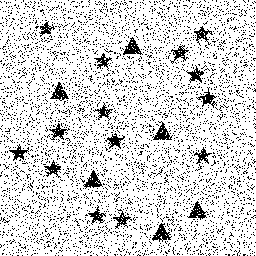
Squares: 0
Triangles: 6
Stars: 14
Total shapes: 20